Question:
I have a database in firebase like the image. I want to get data from the last value in a node in firebase. How i can do it with ionic 3. Thank alot.
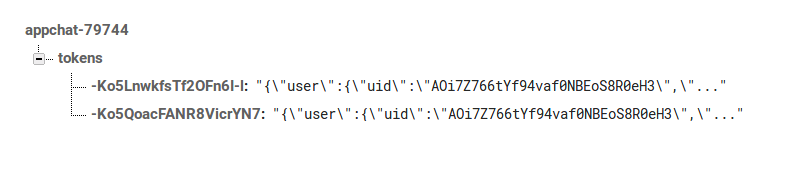
Answer: '''
public getLastToken(): FirebaseListObservable<any[]>{
return this._af.database.list('/tokens',{
query:{
limitToLast:1
}
});
}
'''
This should work if you follow the tutorial, <URL>